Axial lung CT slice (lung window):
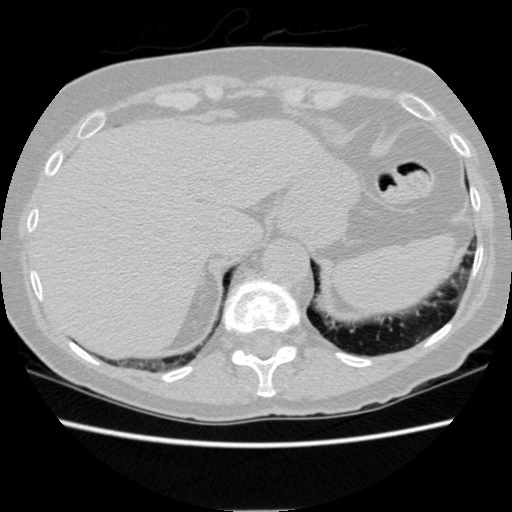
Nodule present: no